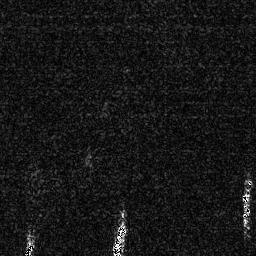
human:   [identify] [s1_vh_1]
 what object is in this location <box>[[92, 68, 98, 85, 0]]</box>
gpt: <ref>1 medium ship at the bottom right</ref>

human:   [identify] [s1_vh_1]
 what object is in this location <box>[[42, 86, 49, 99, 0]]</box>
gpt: <ref>1 medium ship at the bottom</ref>